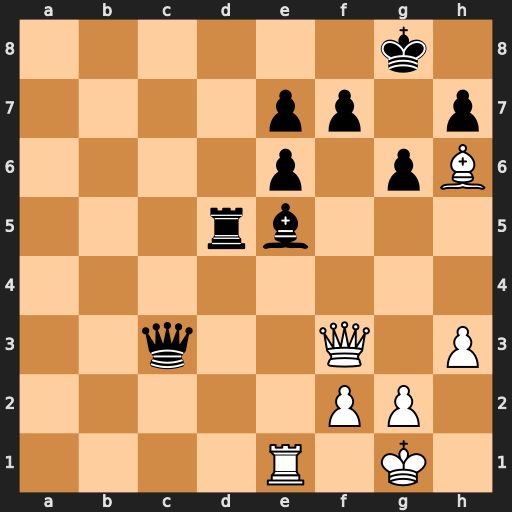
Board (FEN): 6k1/4pp1p/4p1pB/3rb3/8/2q2Q1P/5PP1/4R1K1
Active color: w
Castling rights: -
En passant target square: -
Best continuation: Rc1 Qxc1+ Bxc1